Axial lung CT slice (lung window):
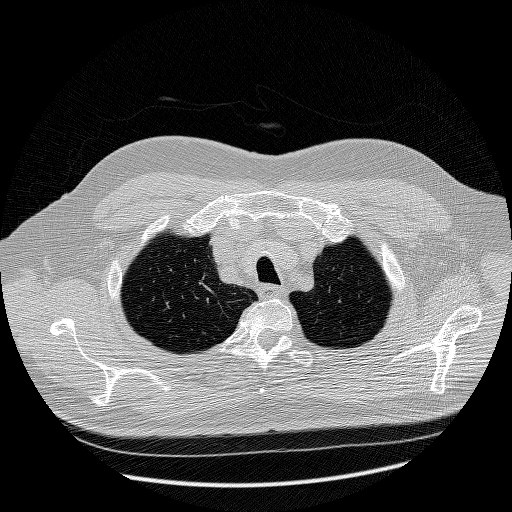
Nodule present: no